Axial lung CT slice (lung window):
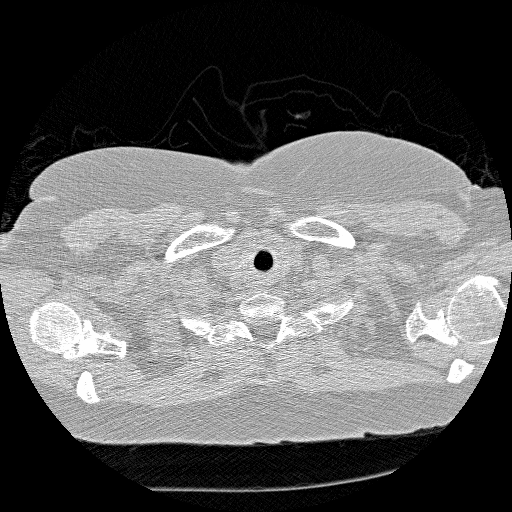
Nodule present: no